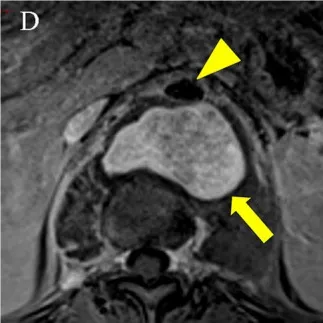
An enhanced MRI scan on 6 November 2021 showed a pseudoaneurysm measuring 5.7 x 3.7 x 5.8 cm. (D) Axial enhanced MRI scan showed the pseudoaneurysm (thick arrow) located posterior to the thoracic aorta (arrowhead) was hyperintense.
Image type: radiology (mri)